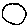
Label: circle